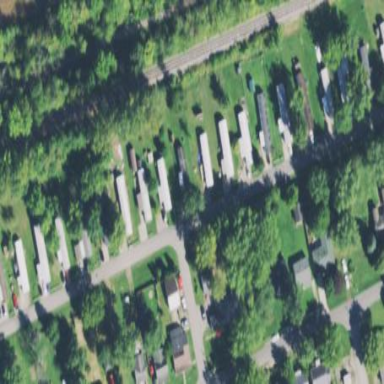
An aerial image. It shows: Residential area with mobile homes.